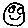
Label: smiley face